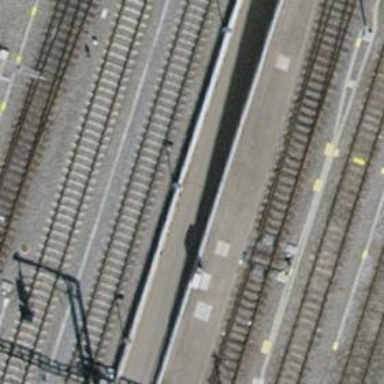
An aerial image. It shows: Single-track electrified railway with contact line.